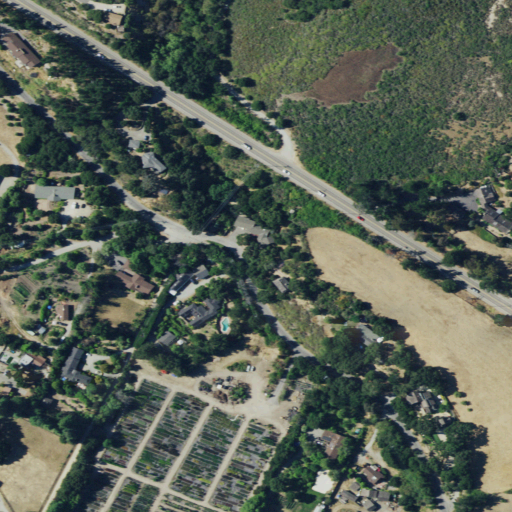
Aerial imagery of valley in California named Coyote Gulch containing open development, grassland, low intensity development, shrub, and evergreen forest